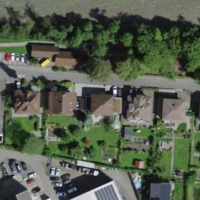
EUNIS habitat code: 54
Species observed at this site:
Fagus sylvatica